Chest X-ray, AP view. Patient: 27 years old, sex F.
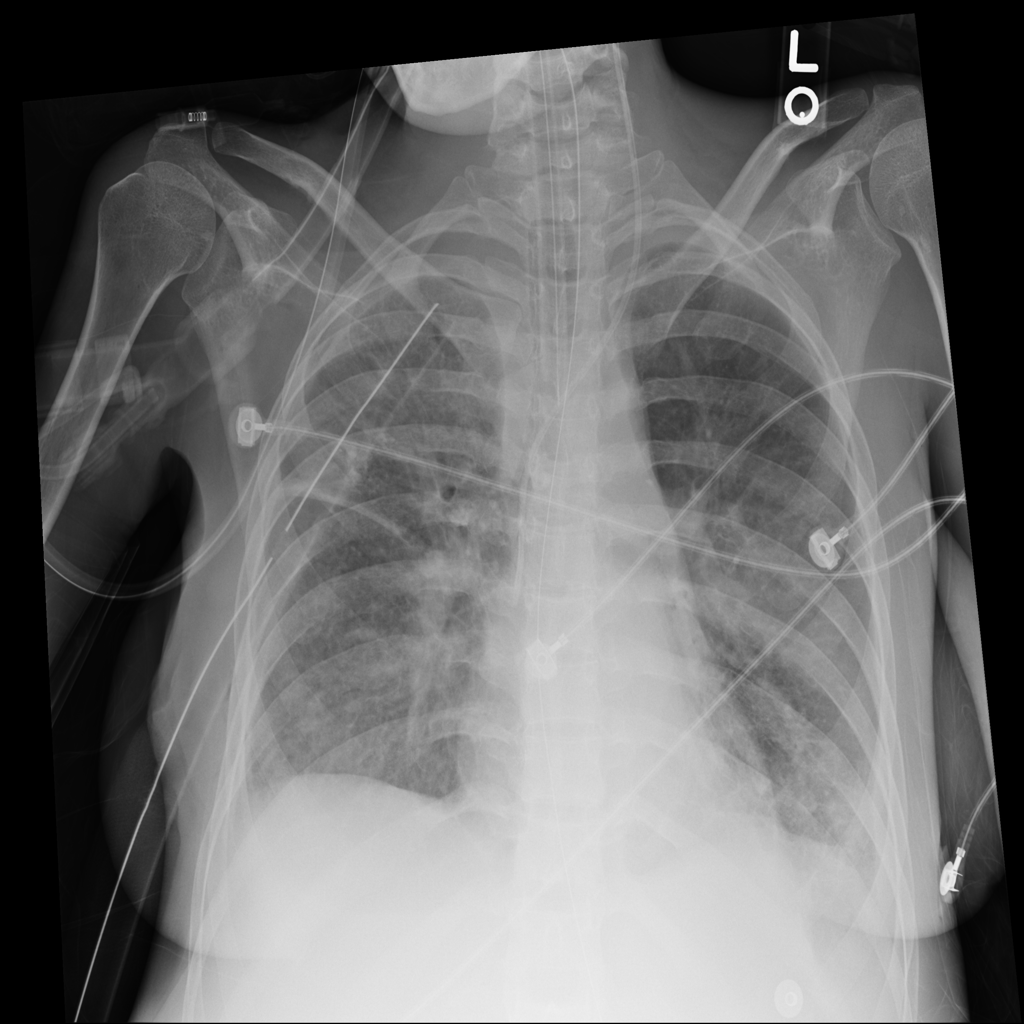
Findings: No Finding